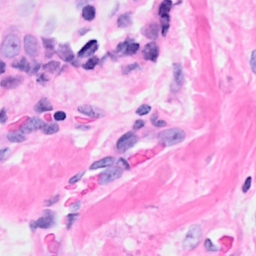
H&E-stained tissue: Breast